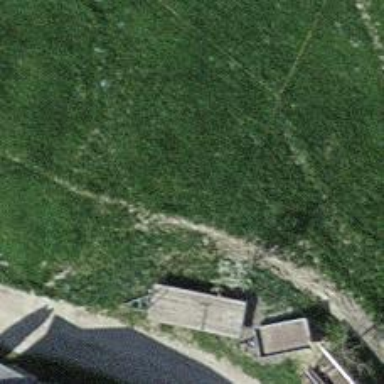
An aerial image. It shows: Isolated dwelling in the countryside.